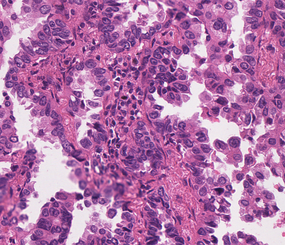
Tumor epithelial tissue: yes
Tumor-associated stroma tissue: yes
Normal tissue: no